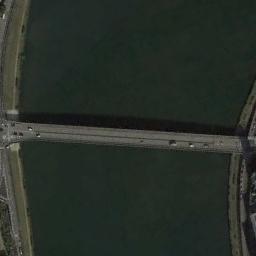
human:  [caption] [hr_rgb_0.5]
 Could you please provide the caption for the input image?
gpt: There are two parallel bridges, And the color of the water is dark green .

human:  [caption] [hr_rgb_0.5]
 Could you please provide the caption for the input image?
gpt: A bridge connects the land on both sides of the turquoise river  There are many cars on the bridge .

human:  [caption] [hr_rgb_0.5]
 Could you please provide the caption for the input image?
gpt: A bridge with some cars is over the blue river .

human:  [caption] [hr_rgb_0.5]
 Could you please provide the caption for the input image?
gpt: A bridge built on a dark blue river and some cars on the bridge .

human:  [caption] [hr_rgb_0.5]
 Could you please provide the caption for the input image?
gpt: There are many cars on the bridge .